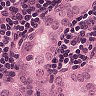
Metastatic tissue present: yes